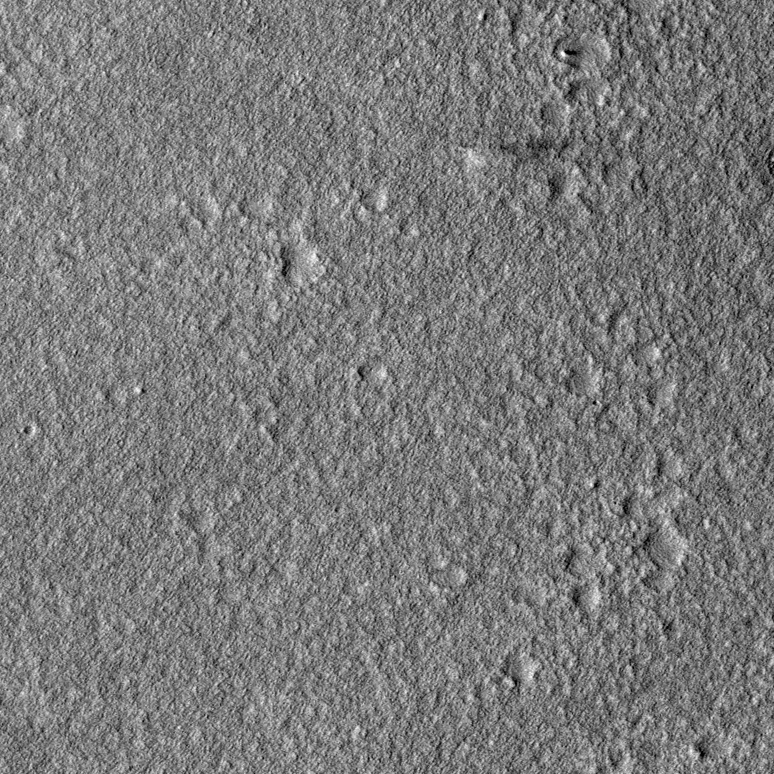
Label: dustdevil